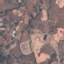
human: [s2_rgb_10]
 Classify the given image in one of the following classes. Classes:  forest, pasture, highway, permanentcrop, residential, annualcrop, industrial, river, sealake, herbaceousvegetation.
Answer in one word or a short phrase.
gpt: PermanentCrop